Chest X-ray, PA view. Patient: 27 years old, sex M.
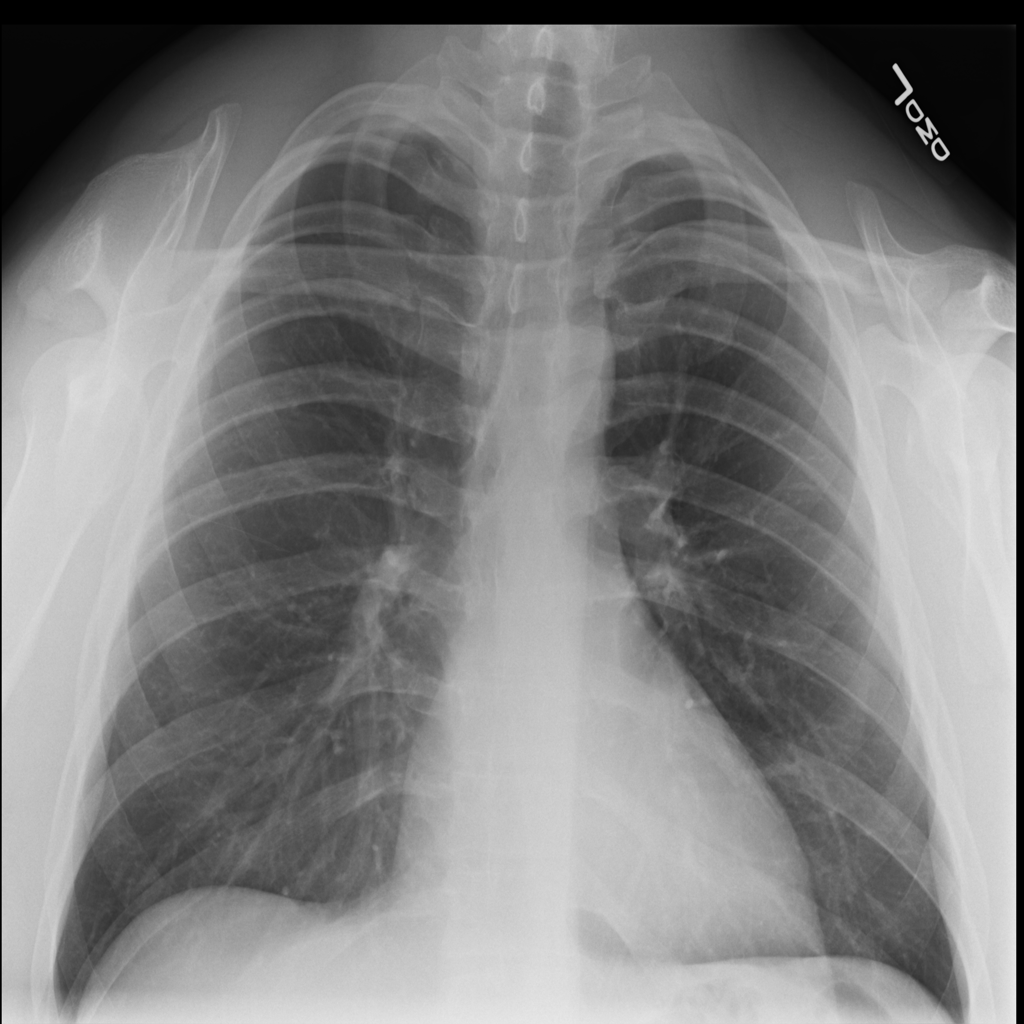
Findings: Atelectasis